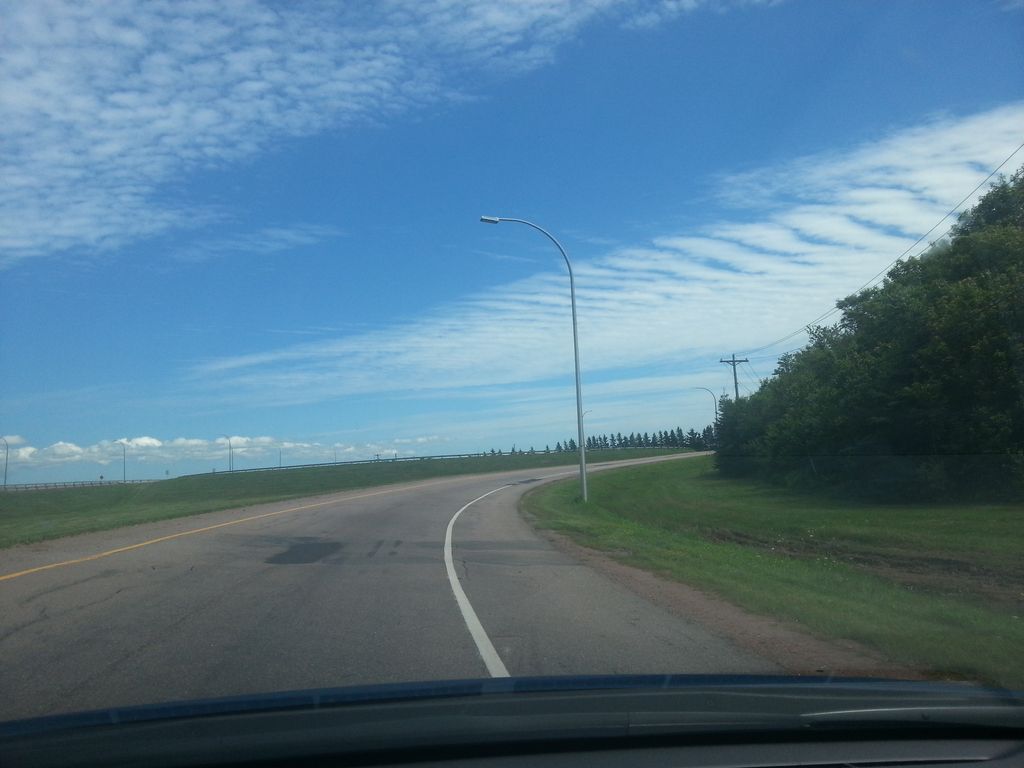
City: charlottetown